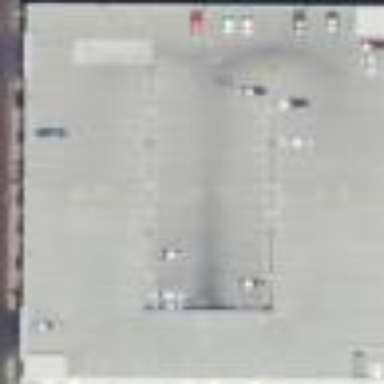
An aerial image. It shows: Multi-storey parking garage with paved surface.